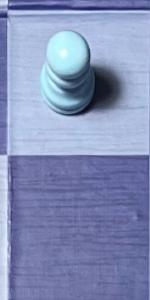
Label: Empty